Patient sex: M
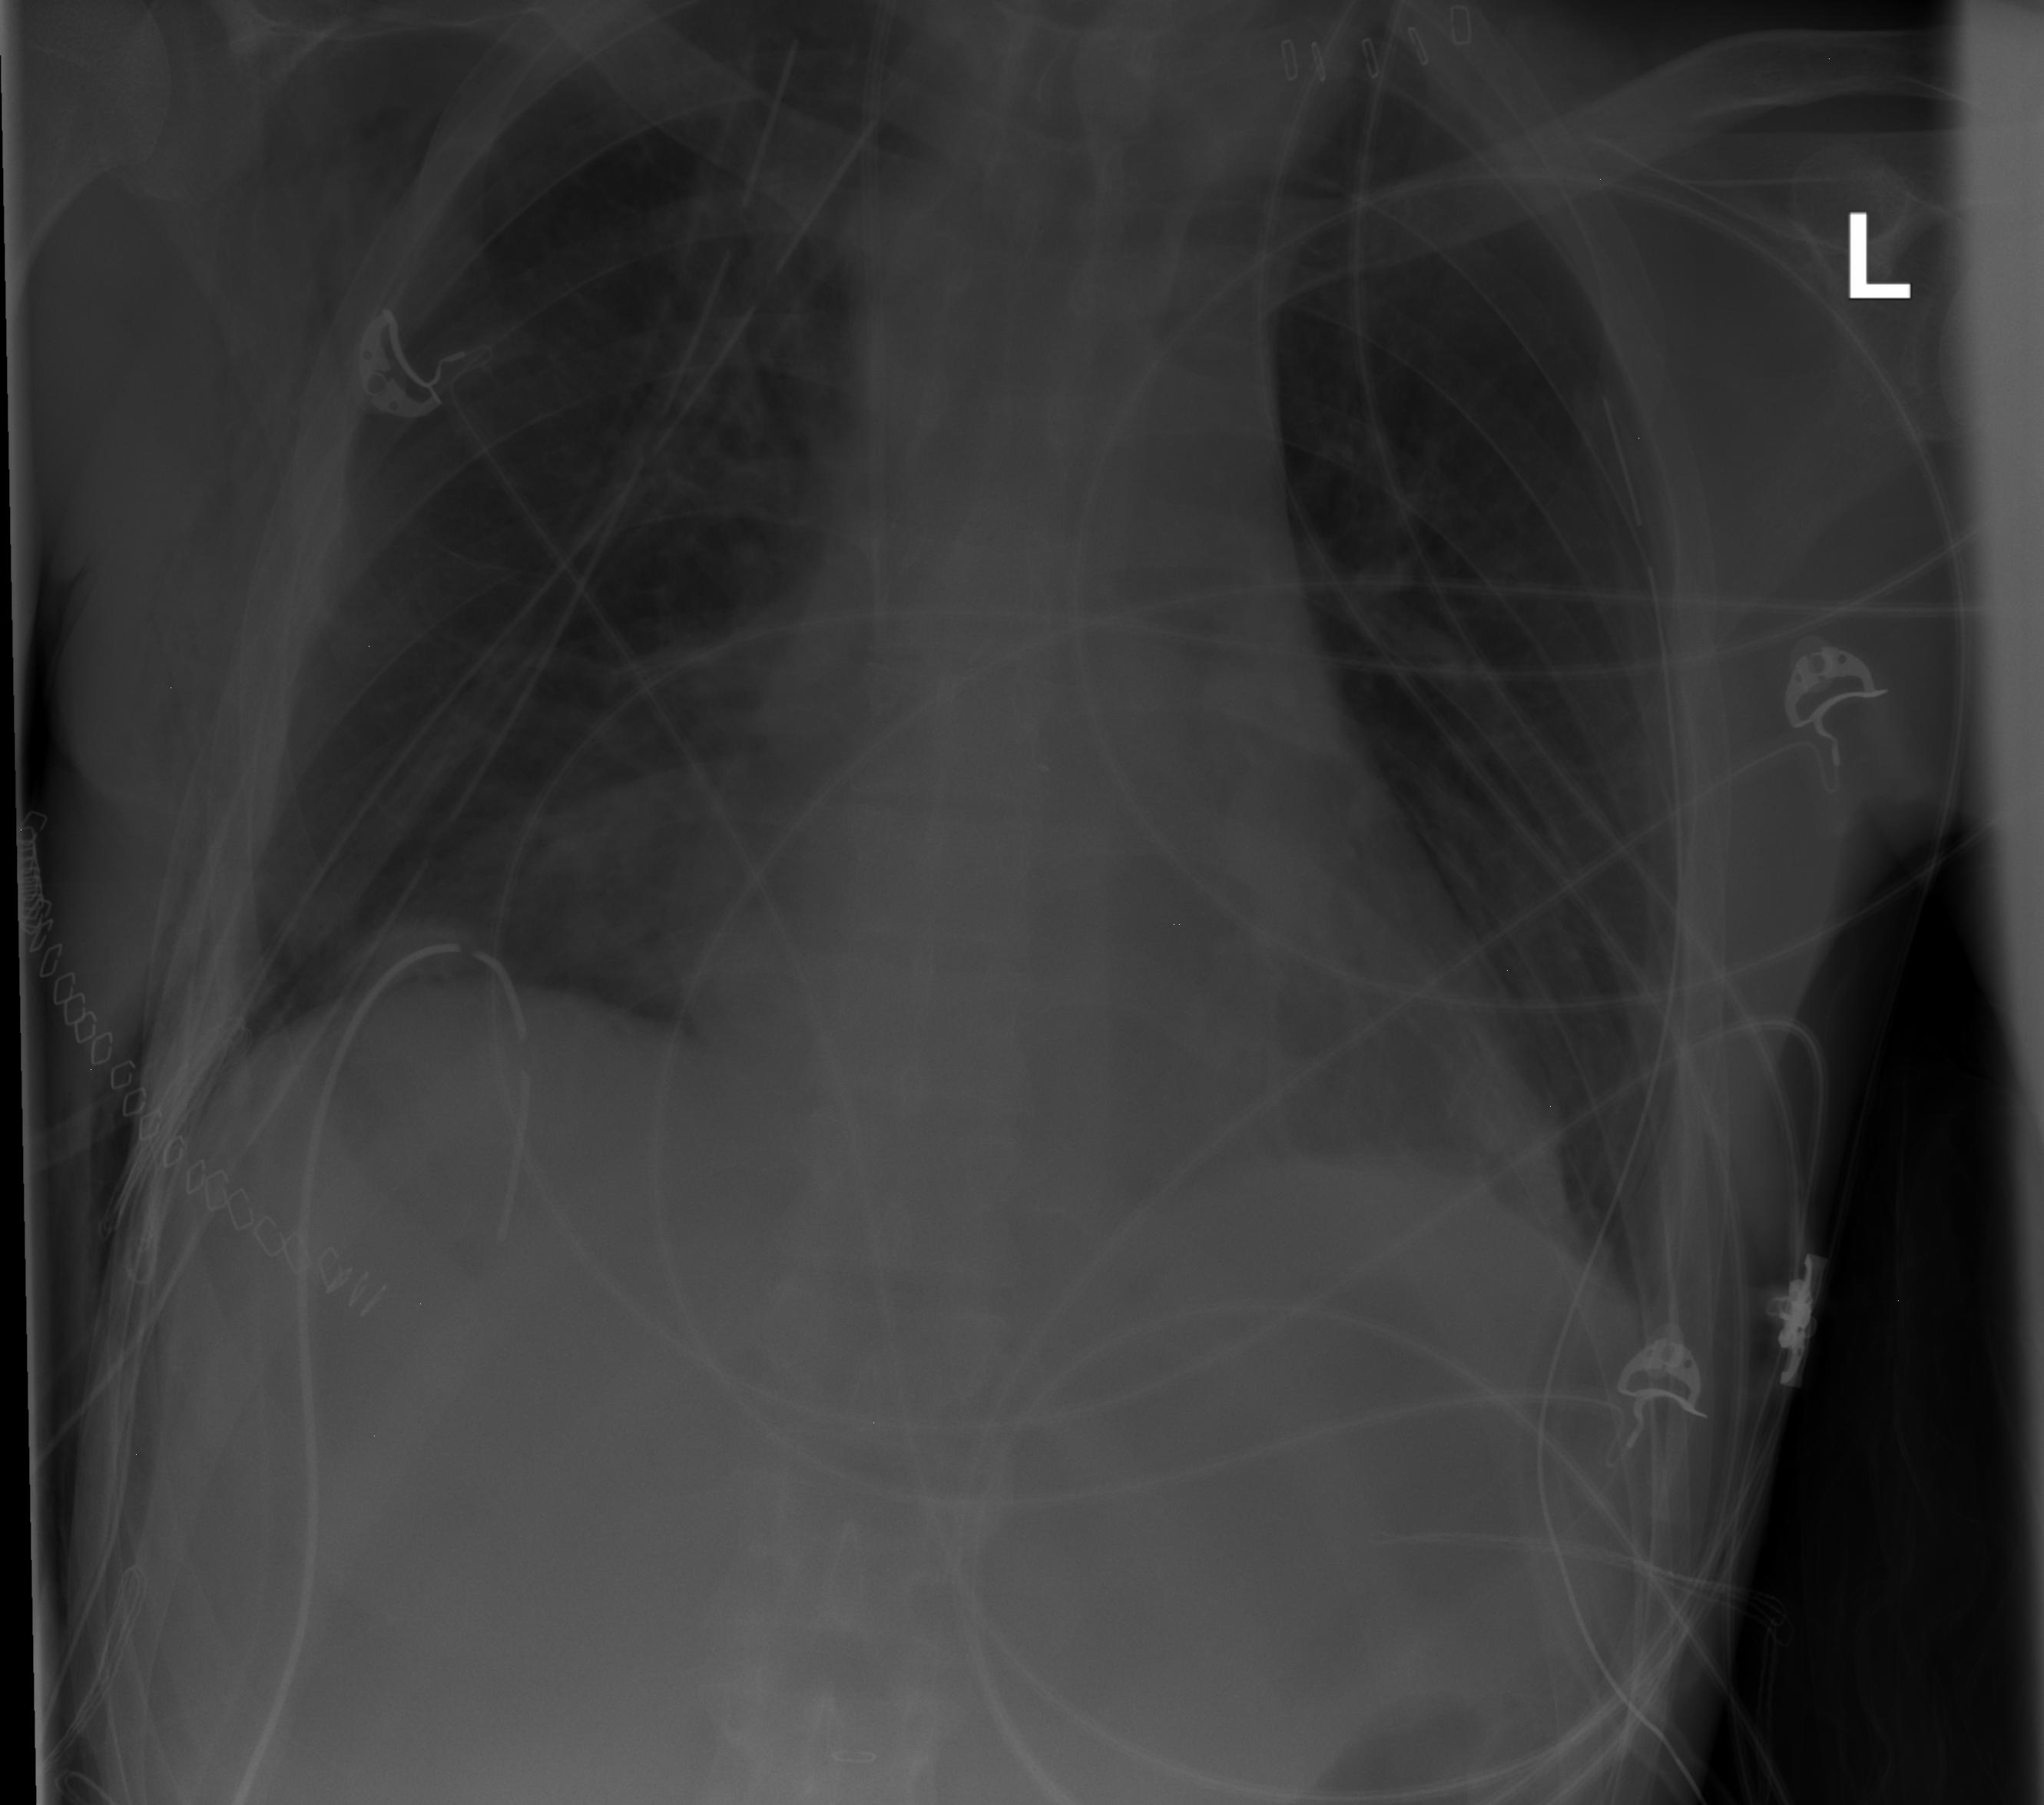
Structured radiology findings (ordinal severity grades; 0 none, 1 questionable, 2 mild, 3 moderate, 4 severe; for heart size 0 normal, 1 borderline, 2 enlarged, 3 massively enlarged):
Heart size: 0
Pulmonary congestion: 0
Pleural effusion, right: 0
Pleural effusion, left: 0
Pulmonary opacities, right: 2
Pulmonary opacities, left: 0
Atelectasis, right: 2
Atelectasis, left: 0